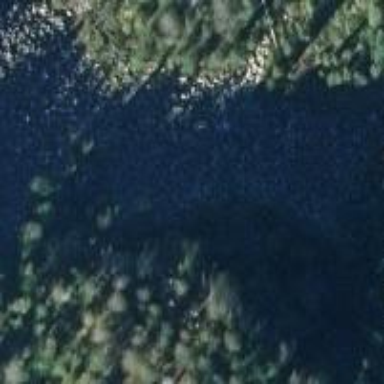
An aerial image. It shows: Natural scree.